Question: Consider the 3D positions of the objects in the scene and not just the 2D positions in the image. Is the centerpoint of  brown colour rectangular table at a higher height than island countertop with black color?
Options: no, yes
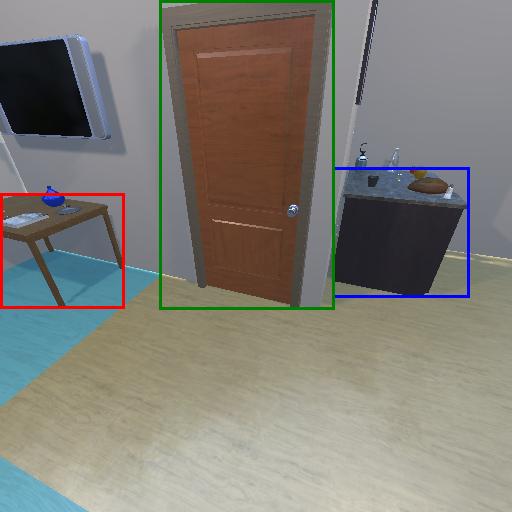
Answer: no